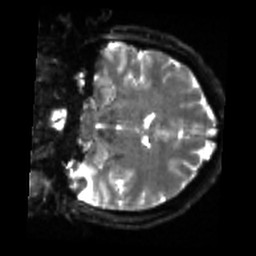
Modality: sbref
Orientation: coronal
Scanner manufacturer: siemens
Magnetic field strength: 3 T
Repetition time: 4 s
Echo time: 0.0594 s